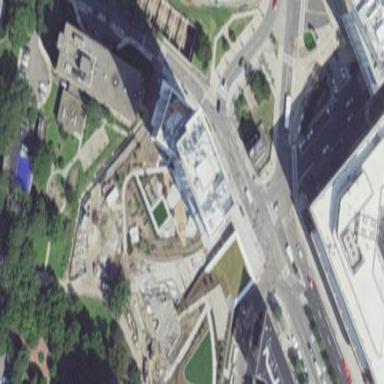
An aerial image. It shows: Part of building.